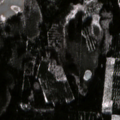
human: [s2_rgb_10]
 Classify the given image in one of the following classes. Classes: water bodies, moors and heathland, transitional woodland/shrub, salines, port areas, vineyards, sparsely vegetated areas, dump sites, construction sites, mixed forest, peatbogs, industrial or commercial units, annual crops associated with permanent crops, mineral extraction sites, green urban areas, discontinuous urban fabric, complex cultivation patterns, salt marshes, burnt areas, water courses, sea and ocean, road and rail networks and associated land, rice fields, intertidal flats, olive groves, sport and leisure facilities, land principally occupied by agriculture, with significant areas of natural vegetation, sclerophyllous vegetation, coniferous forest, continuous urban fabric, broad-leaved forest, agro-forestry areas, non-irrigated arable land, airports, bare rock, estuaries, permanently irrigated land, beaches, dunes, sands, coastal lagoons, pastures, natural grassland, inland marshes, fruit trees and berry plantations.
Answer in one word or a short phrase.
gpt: coniferous forest, mixed forest, transitional woodland/shrub